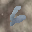
Label: 6